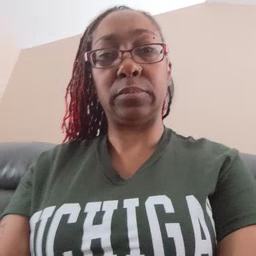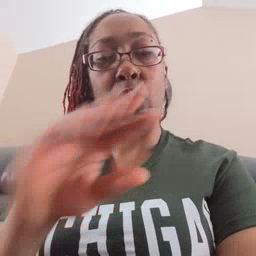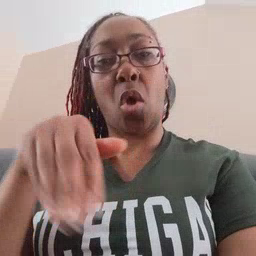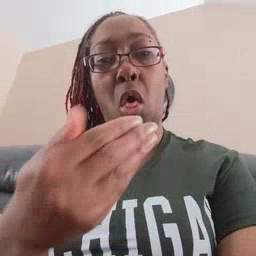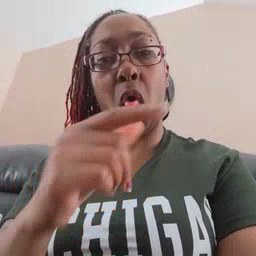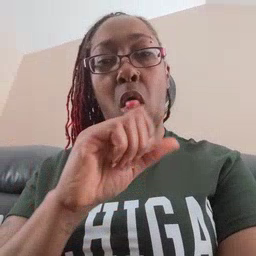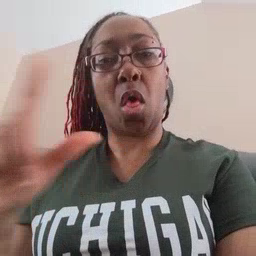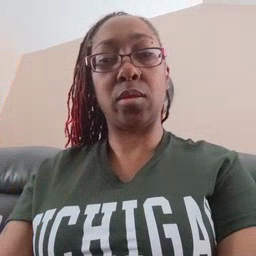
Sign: all